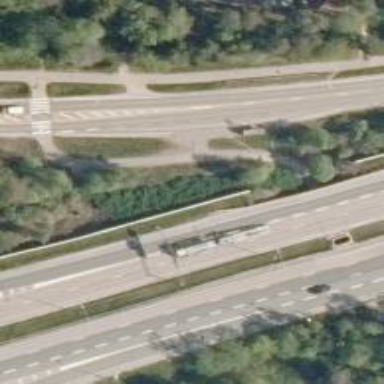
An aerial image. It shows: Overhead guidepost.